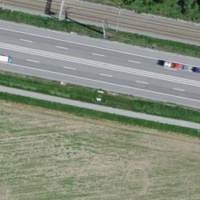
EUNIS habitat code: 24
Species observed at this site:
Motacilla cinerea
Anthus spinoletta